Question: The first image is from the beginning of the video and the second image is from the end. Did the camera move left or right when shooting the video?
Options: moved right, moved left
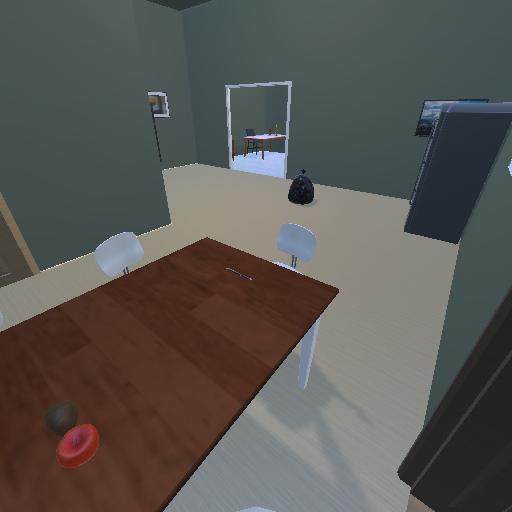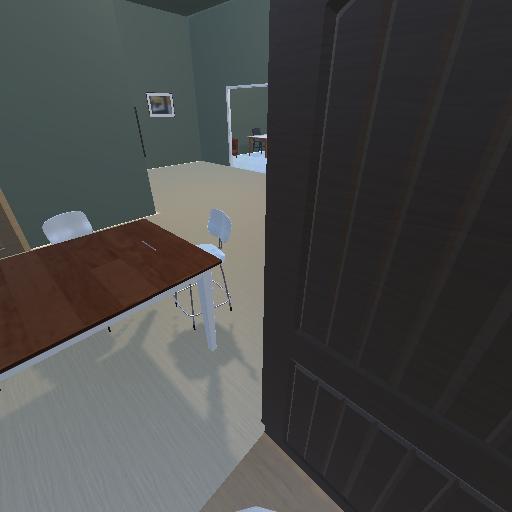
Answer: moved right